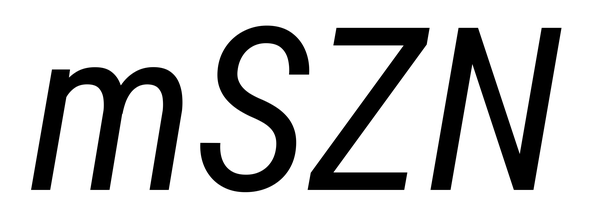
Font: Roboto-Italic_Condensed_Italic